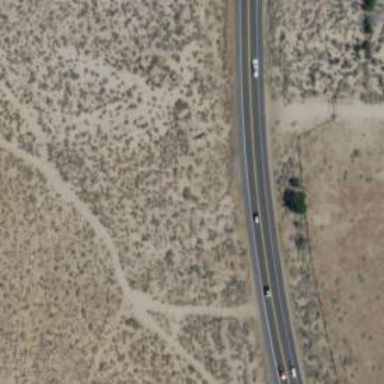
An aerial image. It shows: Asphalt road classified as trunk highway.